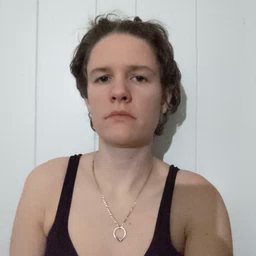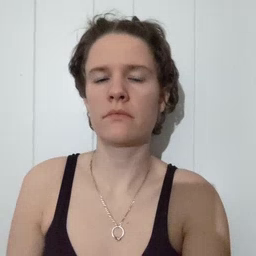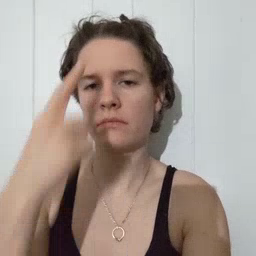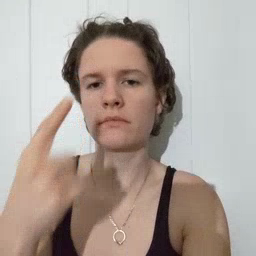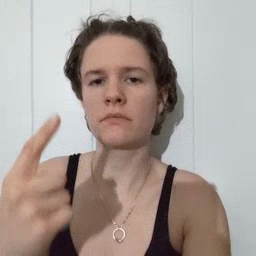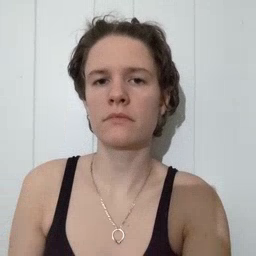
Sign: penny